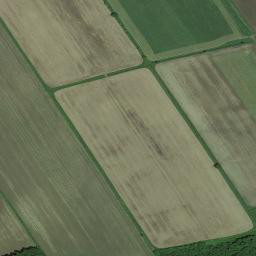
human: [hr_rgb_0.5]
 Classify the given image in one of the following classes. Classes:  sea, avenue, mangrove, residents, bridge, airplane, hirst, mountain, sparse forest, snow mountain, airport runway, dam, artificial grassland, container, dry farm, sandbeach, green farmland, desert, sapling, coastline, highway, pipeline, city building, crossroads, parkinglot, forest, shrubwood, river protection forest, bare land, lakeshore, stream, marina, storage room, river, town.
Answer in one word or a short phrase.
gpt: green farmland